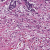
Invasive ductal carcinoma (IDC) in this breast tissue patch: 1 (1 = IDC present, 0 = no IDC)